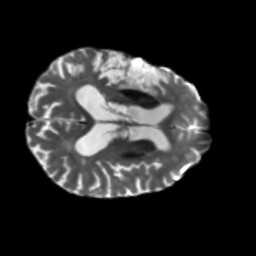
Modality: T2w
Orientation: axial
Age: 71
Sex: male
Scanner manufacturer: siemens
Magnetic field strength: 3 T
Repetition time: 5.47 s
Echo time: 0.0854 s